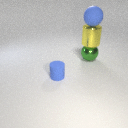
large yellow metal cylinder above large green metal sphere